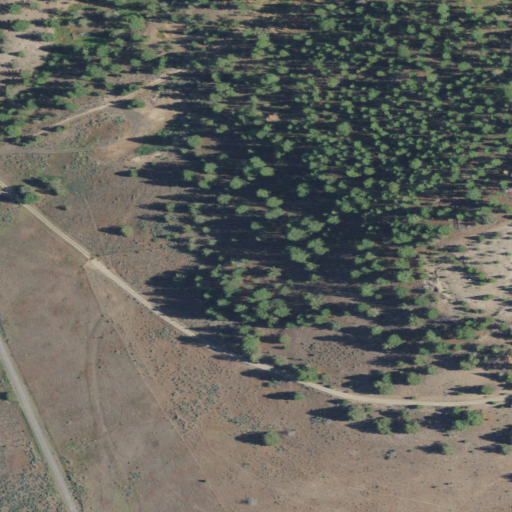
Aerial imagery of valley in Oregon named Bellworm Canyon containing shrub, evergreen forest, and grassland